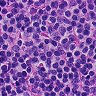
Metastatic tissue present: no